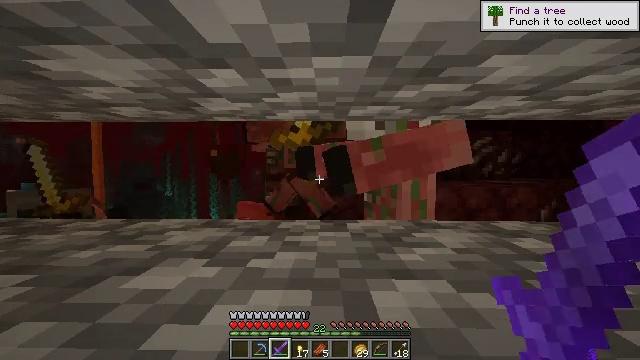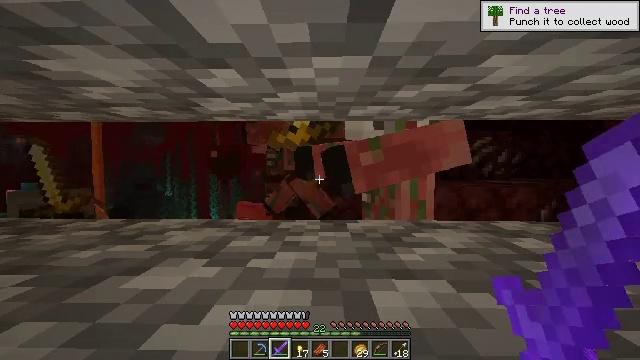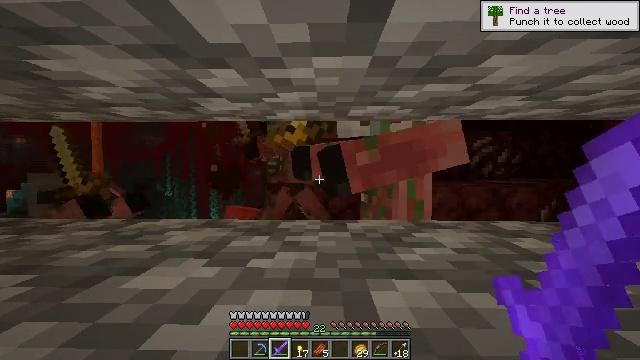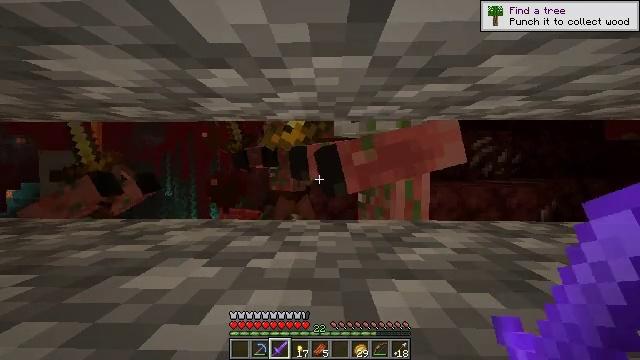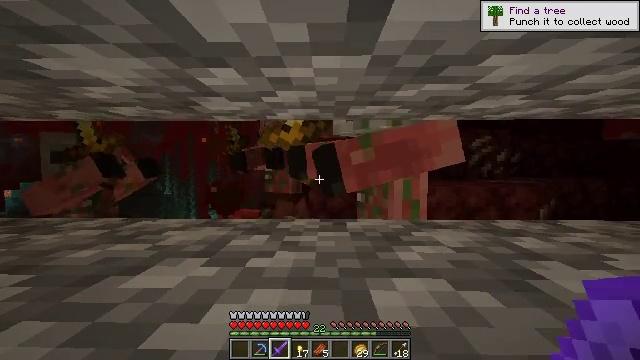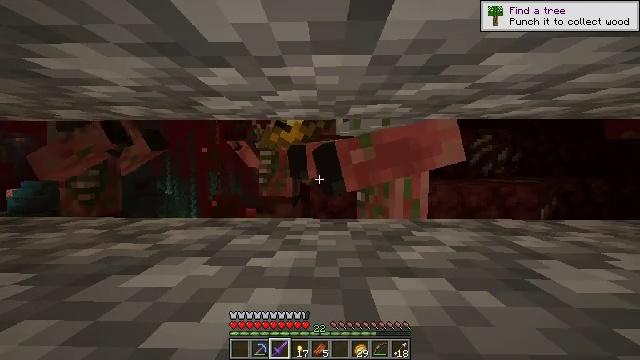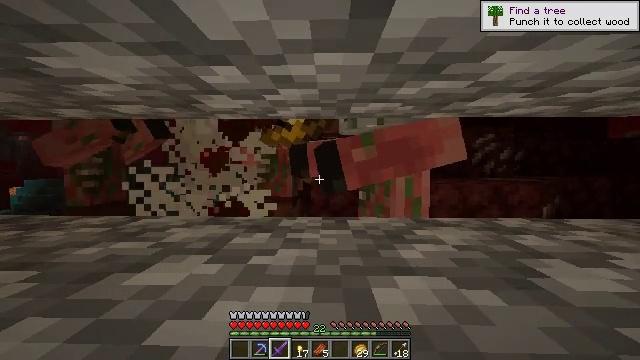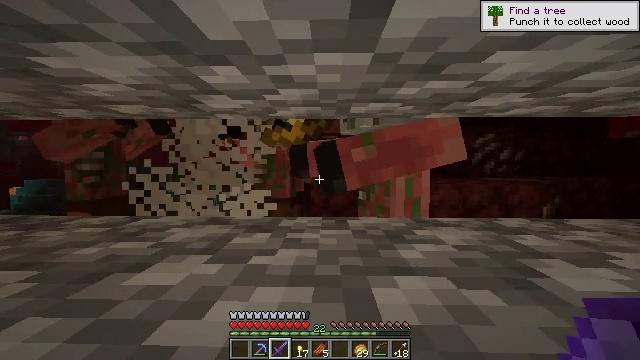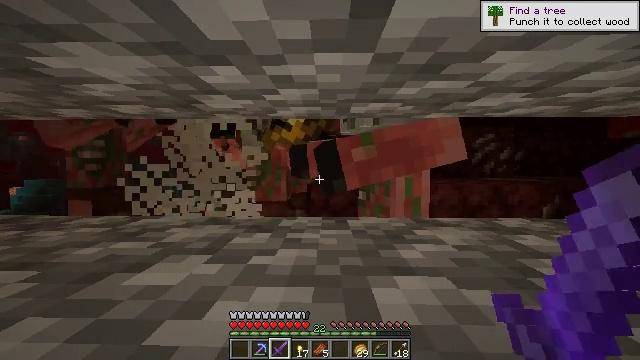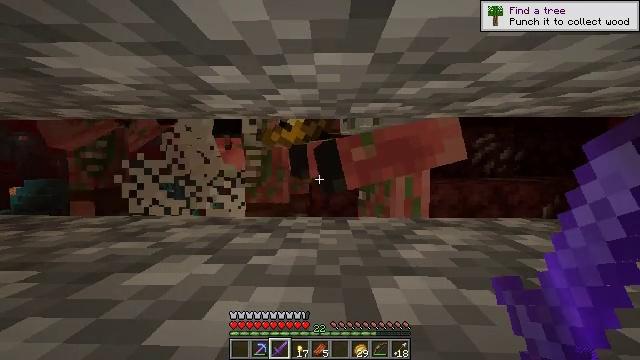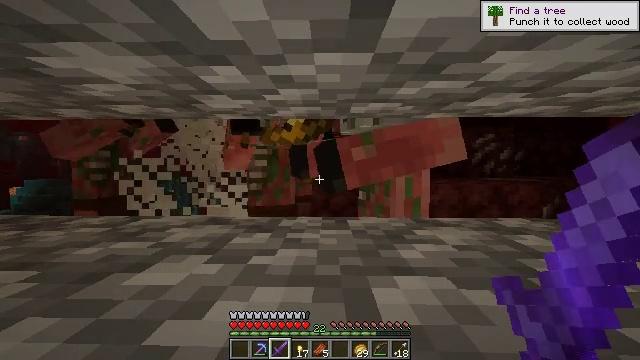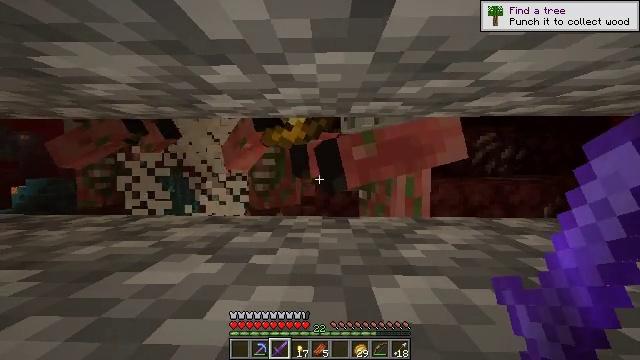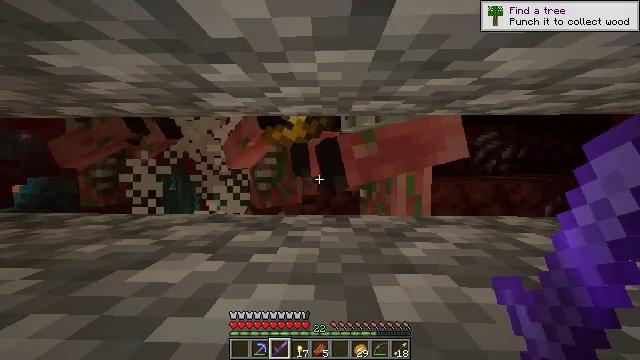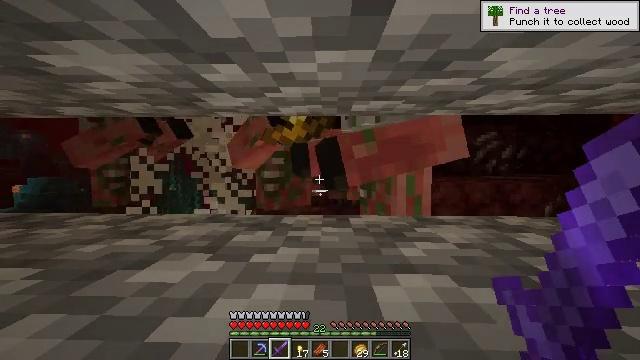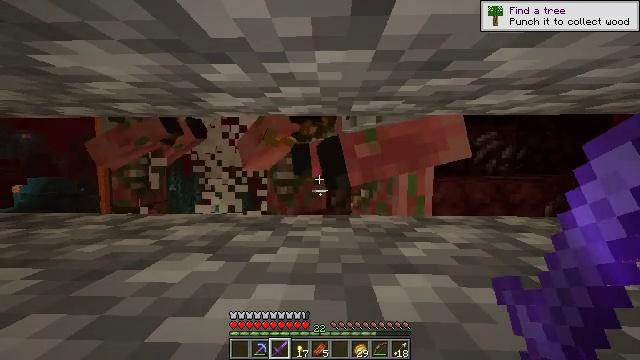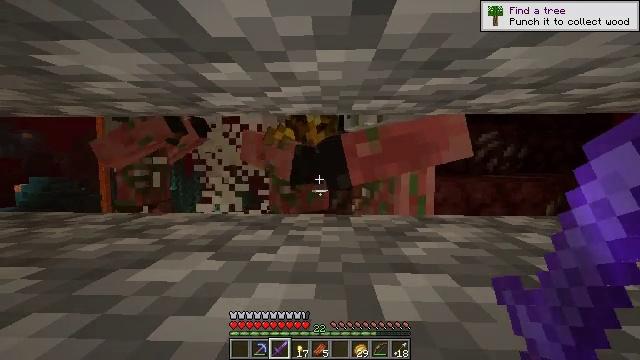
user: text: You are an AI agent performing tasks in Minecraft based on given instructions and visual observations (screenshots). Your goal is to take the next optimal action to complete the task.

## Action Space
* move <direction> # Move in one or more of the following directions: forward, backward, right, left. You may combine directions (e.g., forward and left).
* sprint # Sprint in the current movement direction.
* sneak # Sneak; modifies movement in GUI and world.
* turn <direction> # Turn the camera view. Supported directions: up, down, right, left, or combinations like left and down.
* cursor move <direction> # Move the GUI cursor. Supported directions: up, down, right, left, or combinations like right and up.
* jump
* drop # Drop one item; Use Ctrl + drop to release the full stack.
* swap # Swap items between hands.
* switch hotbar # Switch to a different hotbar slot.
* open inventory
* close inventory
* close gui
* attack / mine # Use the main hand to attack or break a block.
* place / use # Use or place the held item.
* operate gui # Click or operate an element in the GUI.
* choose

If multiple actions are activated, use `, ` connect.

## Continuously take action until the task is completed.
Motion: motion action
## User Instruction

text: Face a hostile mob.
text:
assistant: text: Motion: no_op
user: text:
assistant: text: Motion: no_op
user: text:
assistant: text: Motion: no_op
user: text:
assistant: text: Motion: no_op
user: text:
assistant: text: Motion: no_op
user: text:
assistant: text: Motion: no_op
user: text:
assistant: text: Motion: no_op
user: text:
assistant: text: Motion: no_op
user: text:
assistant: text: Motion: no_op
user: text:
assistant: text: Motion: no_op
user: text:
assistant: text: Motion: no_op
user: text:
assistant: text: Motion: no_op
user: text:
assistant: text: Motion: no_op
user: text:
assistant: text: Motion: no_op
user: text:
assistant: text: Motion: no_op
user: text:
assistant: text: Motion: no_op
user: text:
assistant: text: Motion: no_op
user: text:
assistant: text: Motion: no_op
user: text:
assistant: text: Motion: attack / mine
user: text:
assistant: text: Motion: attack / mine
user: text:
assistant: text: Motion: attack / mine
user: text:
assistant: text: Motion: no_op
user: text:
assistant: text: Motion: no_op
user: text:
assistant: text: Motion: no_op
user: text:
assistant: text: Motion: no_op
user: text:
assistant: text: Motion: no_op
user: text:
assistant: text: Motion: no_op
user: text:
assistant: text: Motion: no_op
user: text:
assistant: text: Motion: no_op
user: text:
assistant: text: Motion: turn down